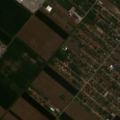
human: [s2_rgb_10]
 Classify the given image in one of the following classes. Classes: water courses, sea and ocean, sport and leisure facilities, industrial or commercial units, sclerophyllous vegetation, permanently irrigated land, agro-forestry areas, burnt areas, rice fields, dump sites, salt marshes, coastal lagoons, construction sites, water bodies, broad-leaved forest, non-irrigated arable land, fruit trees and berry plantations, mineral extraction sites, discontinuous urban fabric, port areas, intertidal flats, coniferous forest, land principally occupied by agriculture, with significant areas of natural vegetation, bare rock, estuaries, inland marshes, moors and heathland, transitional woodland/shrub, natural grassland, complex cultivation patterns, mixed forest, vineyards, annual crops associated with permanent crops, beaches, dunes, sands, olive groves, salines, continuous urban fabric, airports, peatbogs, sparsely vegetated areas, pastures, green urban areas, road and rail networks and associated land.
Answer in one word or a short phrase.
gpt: discontinuous urban fabric, non-irrigated arable land